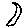
Label: moon